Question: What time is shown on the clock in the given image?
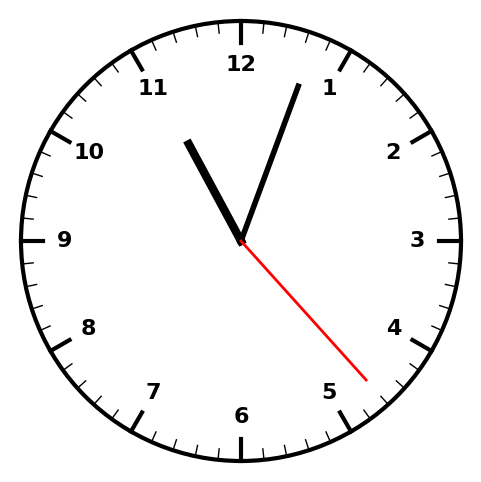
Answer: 11:03:23